Field crop: maize
Growth stage: 2
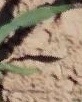
Species: maize